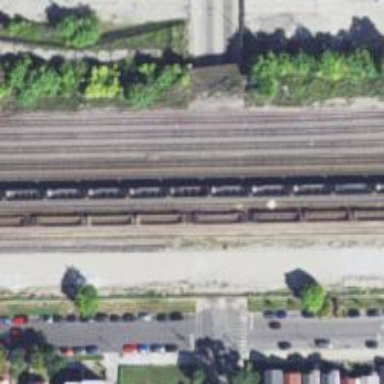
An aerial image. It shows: Abandoned railway yard.